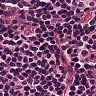
Metastatic tissue present: no